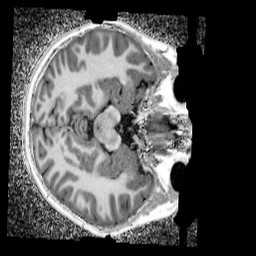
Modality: UNIT1_denoised
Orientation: axial
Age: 13
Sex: female
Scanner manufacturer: siemens
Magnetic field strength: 3 T
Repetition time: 4 s
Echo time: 0.00299 s